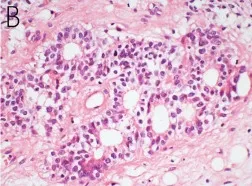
Histopathology of the cerebellar liponeurocytoma. That chrysanthemum clusters. Are seen among the cells.
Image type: pathology (h&e)